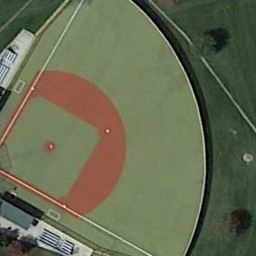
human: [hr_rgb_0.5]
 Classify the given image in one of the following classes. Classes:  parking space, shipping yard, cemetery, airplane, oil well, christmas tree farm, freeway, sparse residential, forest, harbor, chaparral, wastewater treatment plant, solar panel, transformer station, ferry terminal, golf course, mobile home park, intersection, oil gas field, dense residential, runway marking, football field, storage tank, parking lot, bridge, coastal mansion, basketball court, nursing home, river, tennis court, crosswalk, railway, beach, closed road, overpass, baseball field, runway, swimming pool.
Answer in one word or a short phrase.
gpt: baseball field